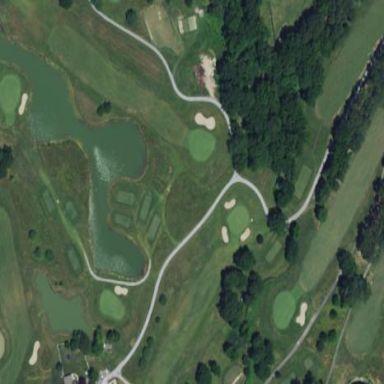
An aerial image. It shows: Golf course surrounded by greenery.